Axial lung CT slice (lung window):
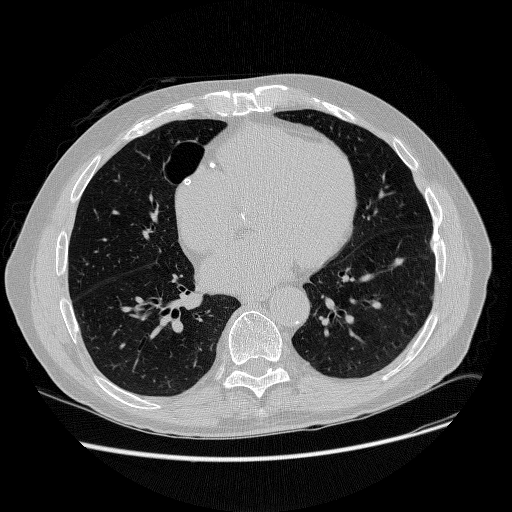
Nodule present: no